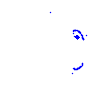
Particle: proton